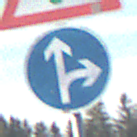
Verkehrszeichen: VorgeschriebeneFahrtrichtungGeradeausOderRechts
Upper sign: Lichtzeichenanlage
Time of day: MorningAfternoon
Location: Outdoor (Nature)
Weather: Clear
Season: NotSpecified
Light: Natural